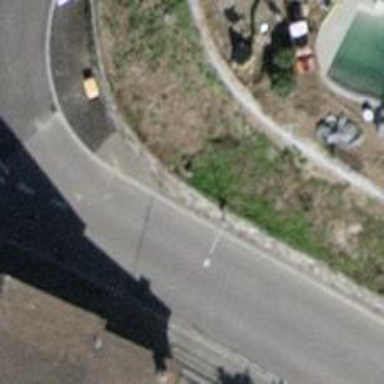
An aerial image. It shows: Retaining wall.